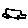
Label: car